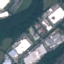
Land use / land cover class: Industrial